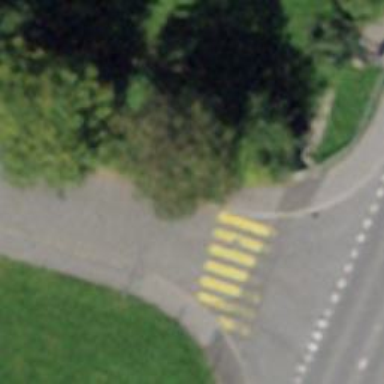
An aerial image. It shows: Zebra crossing on the road.